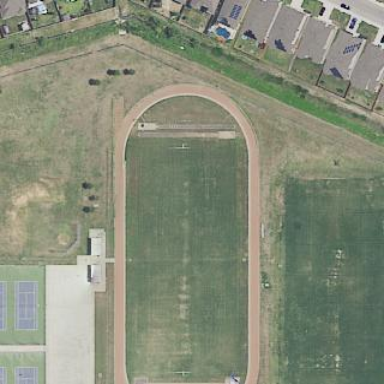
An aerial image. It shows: American football pitch.